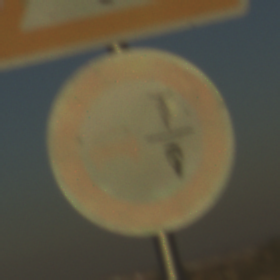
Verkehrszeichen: VerbotUeberholenEinspurigeFahrzeuge
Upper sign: Gefahrenstelle
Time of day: SunriseSunset
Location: Outdoor (Nature)
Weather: Clear
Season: NotSpecified
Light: Natural